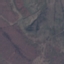
Land use / land cover: HerbaceousVegetation